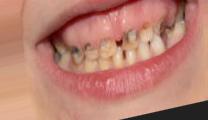
Condition: Caries